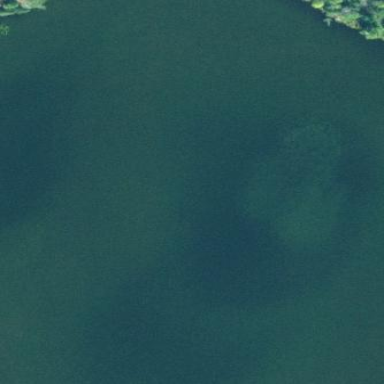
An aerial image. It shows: Lake with natural water.